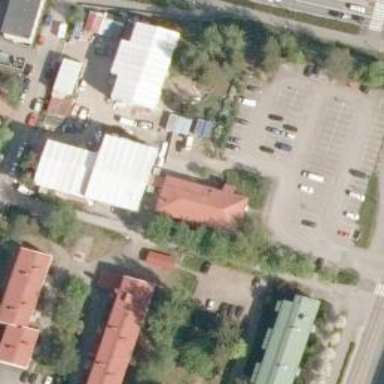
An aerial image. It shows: School.